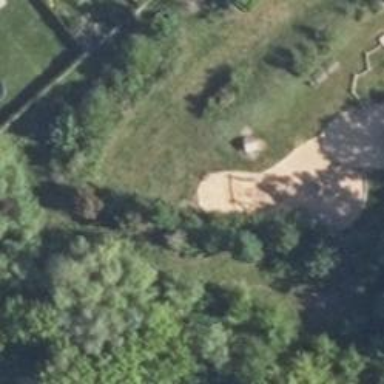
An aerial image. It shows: Playground featuring basket swing.